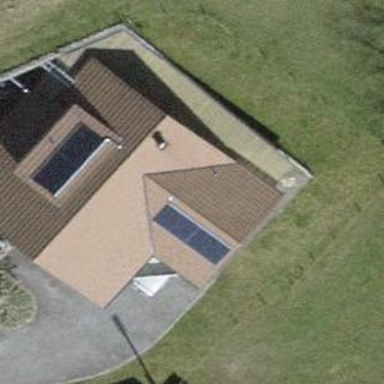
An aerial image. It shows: Solar power generator utilizing photovoltaic technology with solar photovoltaic panels.